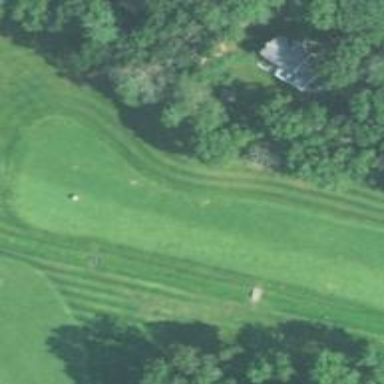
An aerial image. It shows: Golf hole.